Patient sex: M
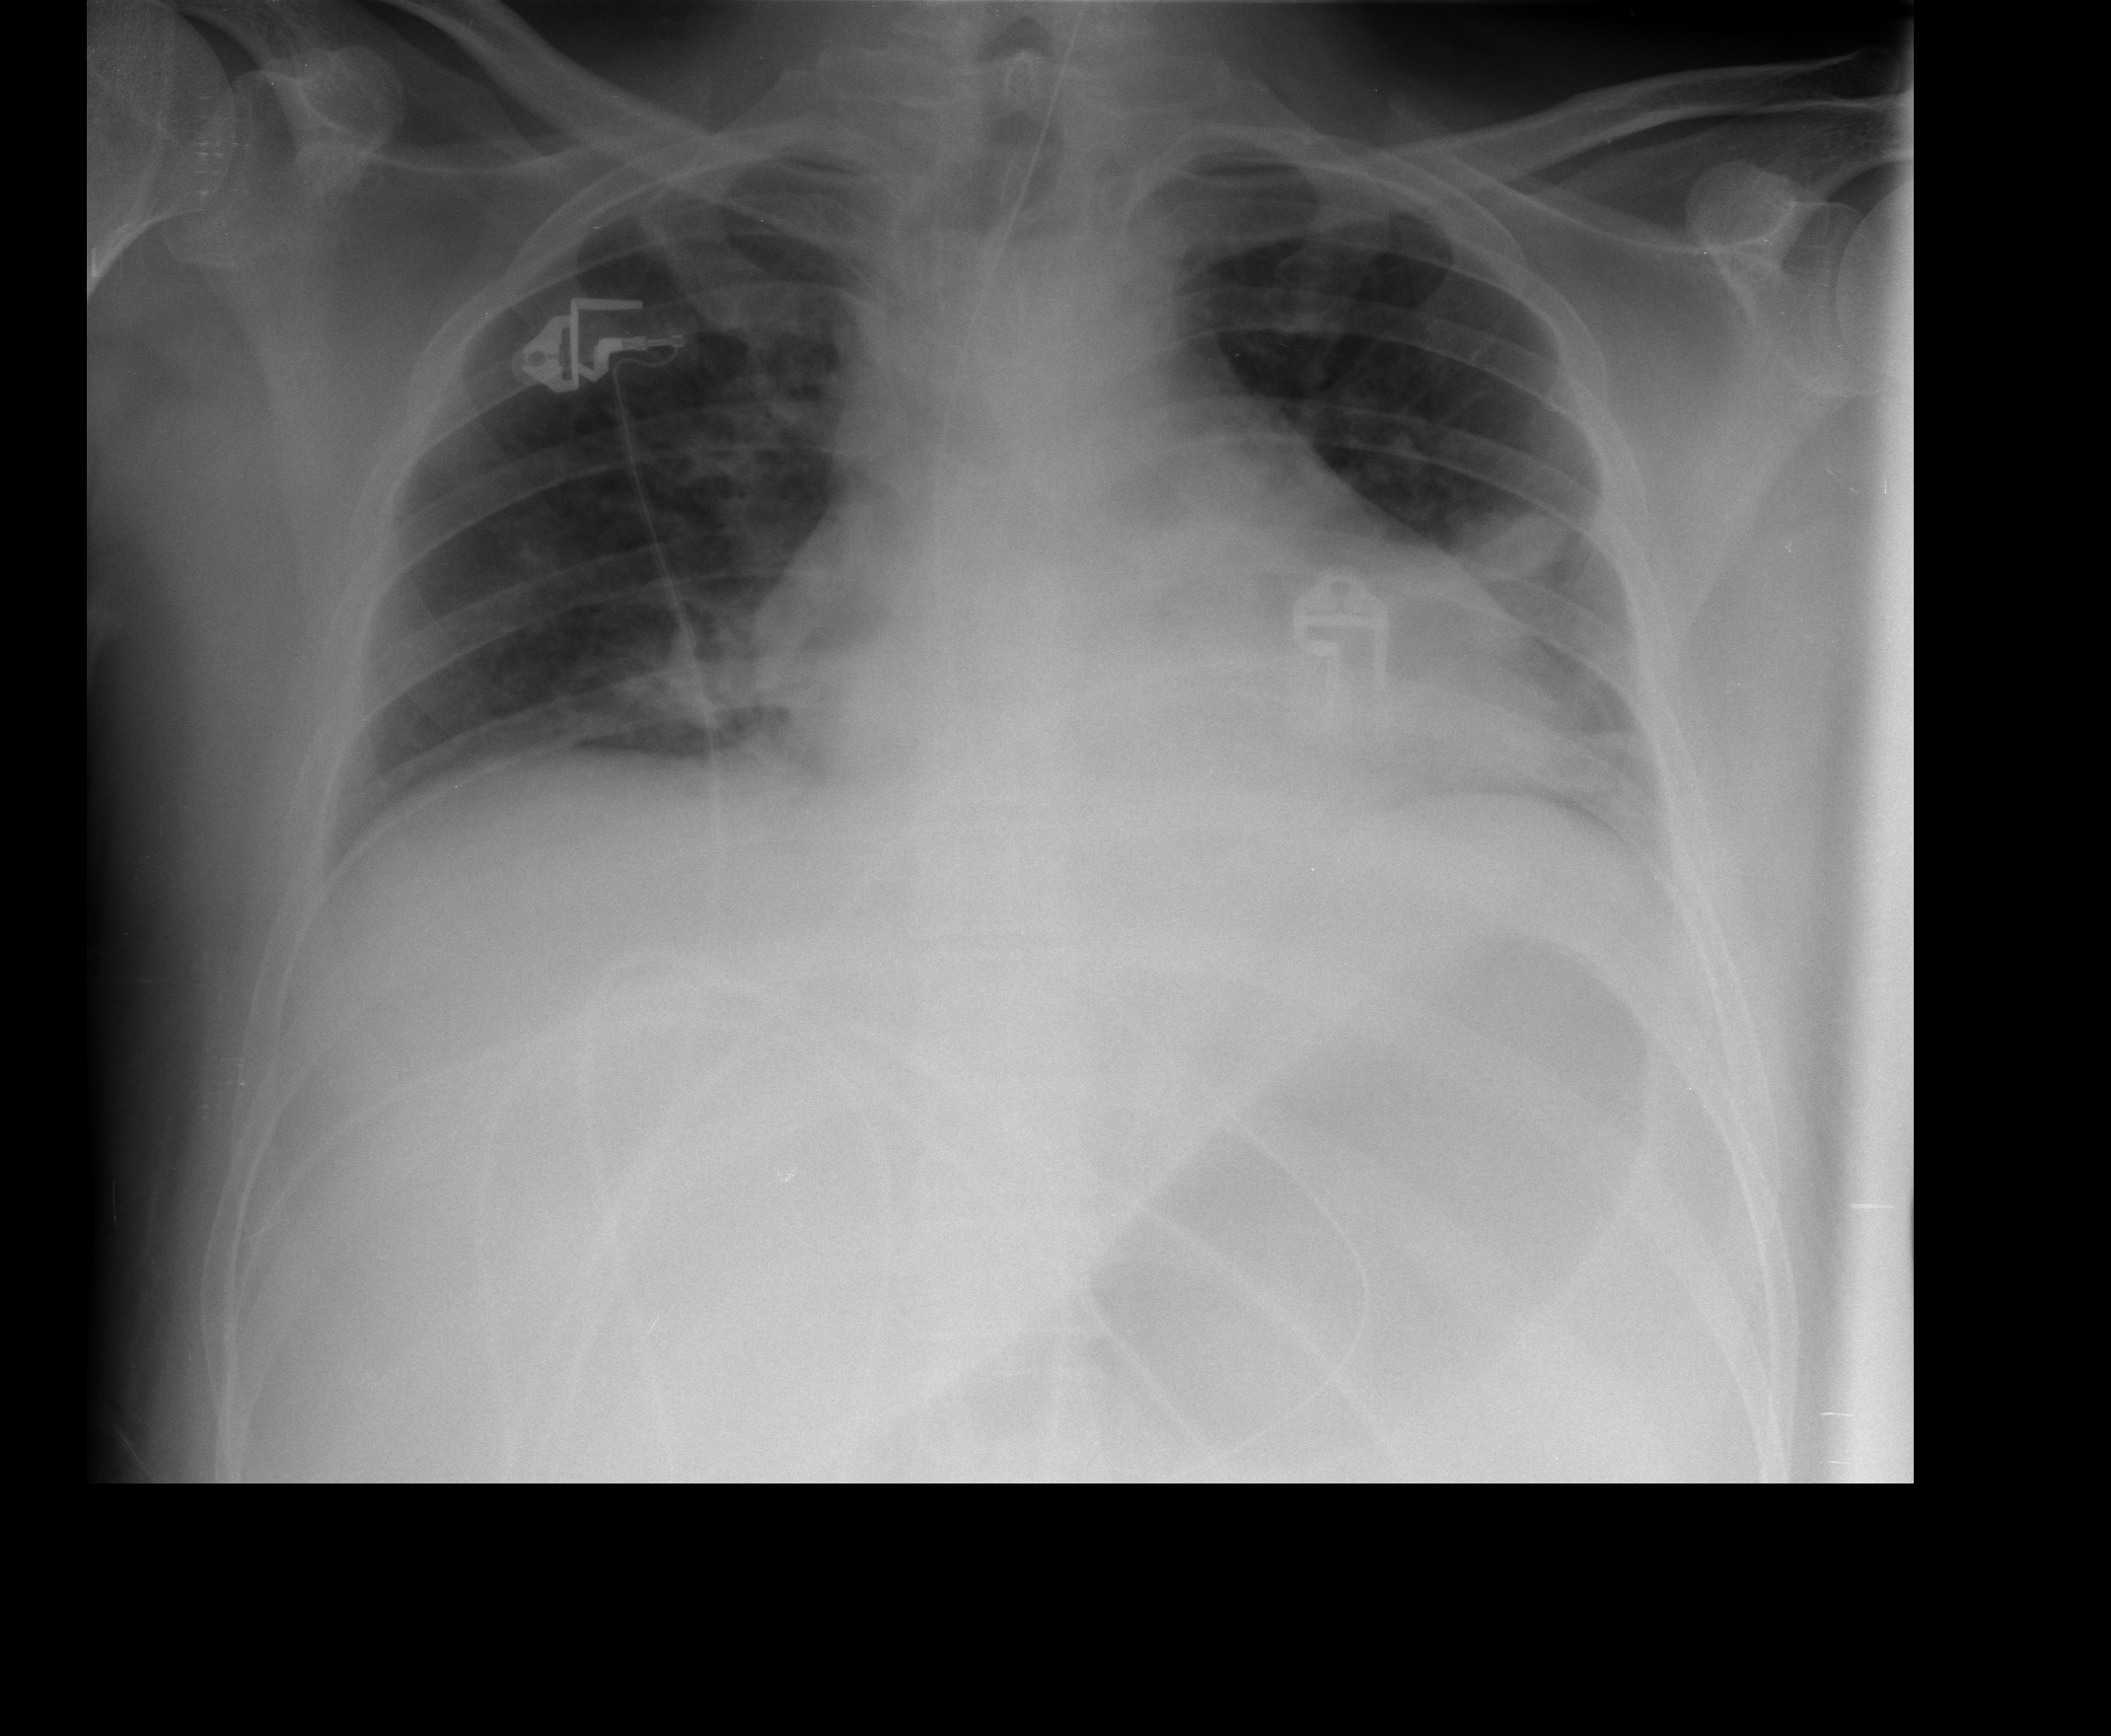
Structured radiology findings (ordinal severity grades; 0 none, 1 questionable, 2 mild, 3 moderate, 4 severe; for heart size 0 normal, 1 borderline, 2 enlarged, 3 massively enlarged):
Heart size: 2
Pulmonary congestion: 1
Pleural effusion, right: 0
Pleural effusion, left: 2
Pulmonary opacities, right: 2
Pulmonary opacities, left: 2
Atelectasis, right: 0
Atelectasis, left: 2